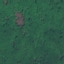
Land use / land cover: Forest